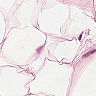
Metastatic tissue present: no